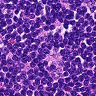
Metastatic tissue present: no